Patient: sex F, age 72
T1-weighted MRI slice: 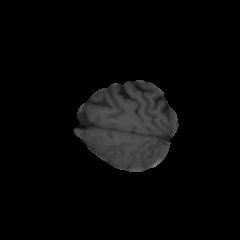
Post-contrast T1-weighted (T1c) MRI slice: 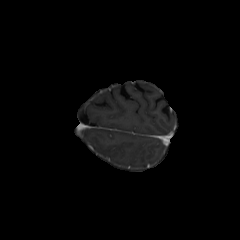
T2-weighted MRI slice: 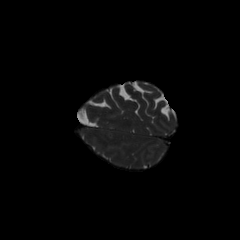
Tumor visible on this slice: no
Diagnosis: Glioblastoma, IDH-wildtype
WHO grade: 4